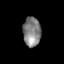
Tissue: skin
Cell type: Epithelial cells
Senescence score: 0.2622
Nuclear area (px): 513
Mean DAPI intensity: 129.708